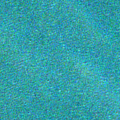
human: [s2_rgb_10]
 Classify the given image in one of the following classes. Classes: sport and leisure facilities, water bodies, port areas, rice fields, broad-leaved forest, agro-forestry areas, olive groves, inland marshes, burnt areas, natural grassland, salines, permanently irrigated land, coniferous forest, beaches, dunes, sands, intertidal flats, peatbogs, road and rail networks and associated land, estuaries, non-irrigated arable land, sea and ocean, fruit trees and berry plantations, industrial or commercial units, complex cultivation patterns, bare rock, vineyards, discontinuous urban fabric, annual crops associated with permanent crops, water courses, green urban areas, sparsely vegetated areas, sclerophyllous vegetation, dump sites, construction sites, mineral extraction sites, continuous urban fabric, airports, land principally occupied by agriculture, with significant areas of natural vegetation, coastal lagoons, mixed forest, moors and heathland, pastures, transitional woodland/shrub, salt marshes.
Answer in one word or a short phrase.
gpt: sea and ocean